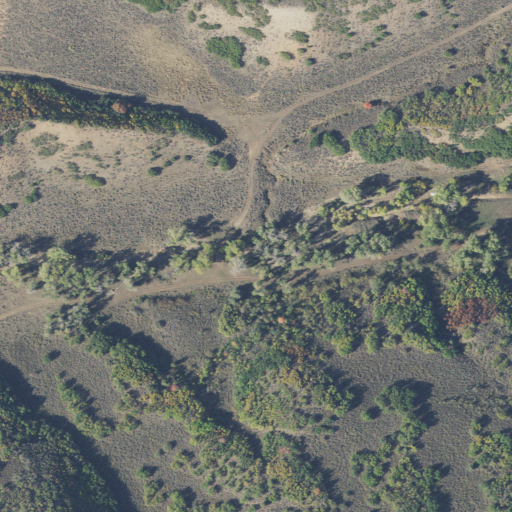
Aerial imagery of valley in Utah named Right Fork Taylor Hollow containing shrub, deciduous forest, woody wetlands, evergreen forest, open development, and herbaceous wetlands